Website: walmart
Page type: cart
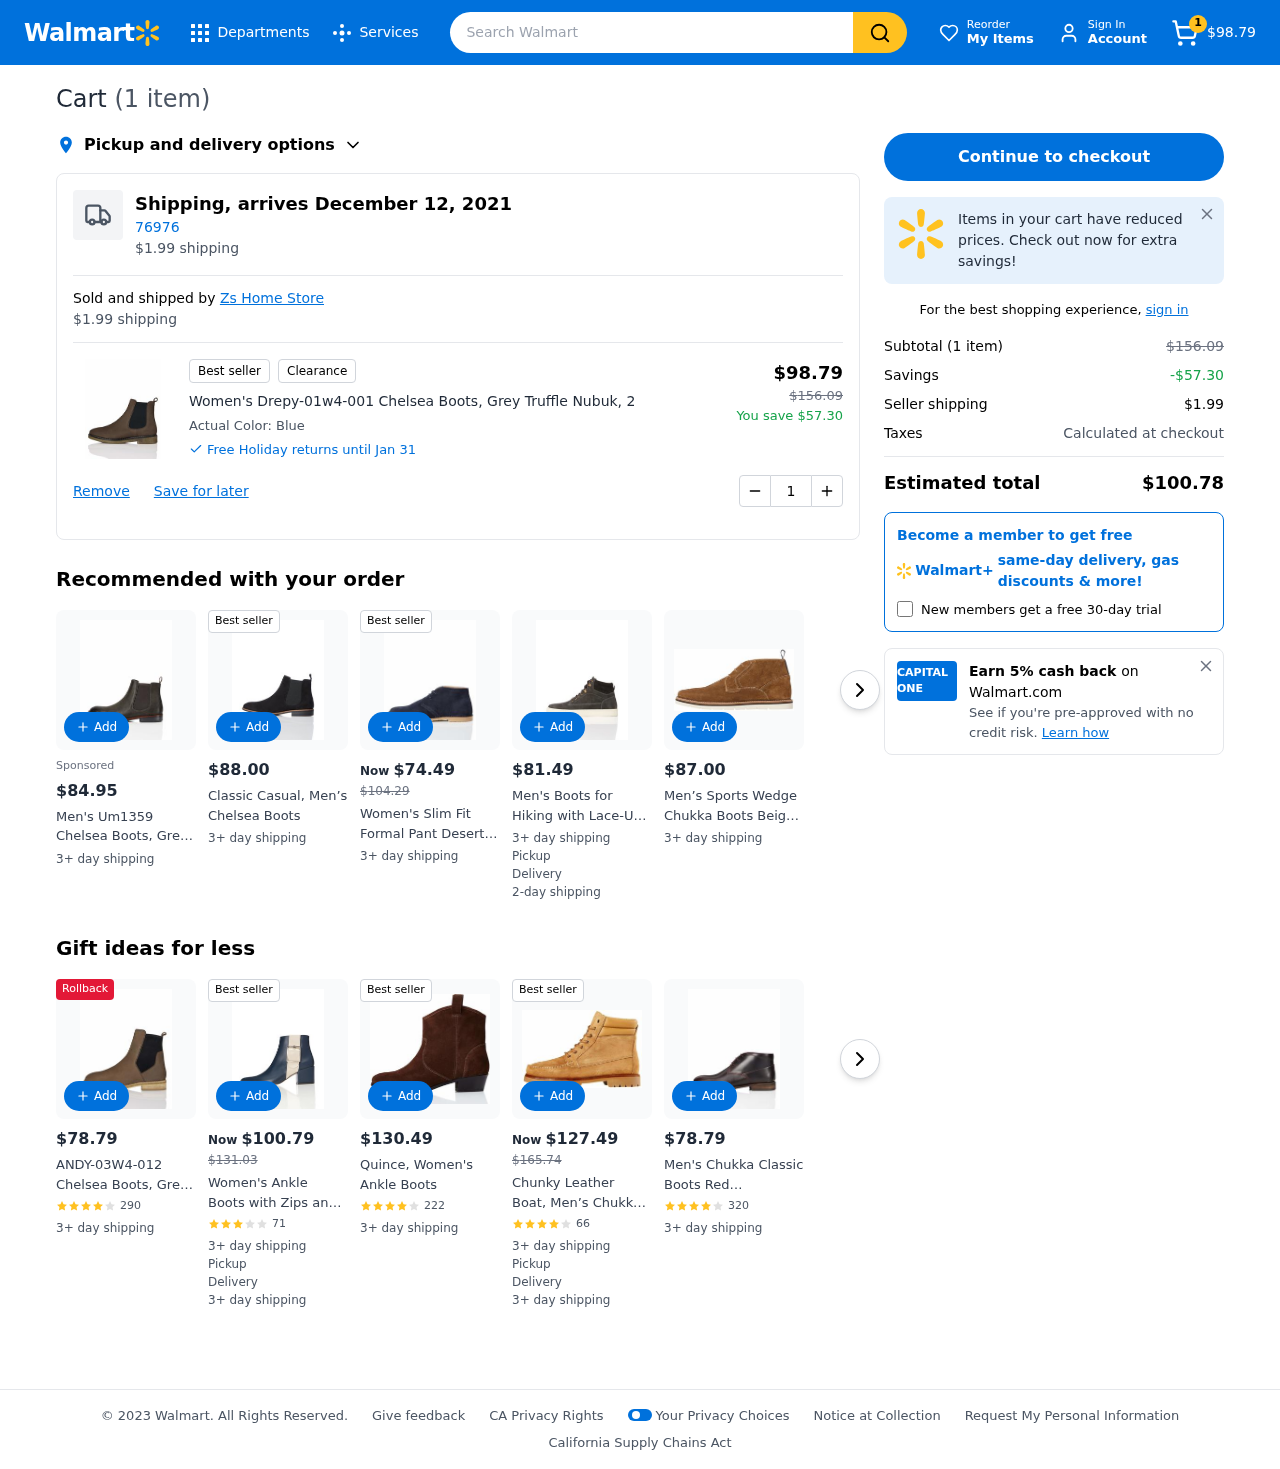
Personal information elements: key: PII_POSTCODE
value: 76976
Product elements: key: PRODUCT1_NAME
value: Women's Drepy-01w4-001 Chelsea Boots, Grey Truffle Nubuk, 2
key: PRODUCT1_PRICE
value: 98.79
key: PRODUCT1_QUANTITY
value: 1
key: PRODUCT1_ORIGINAL_PRICE
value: $156.09
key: PRODUCT1_SAVINGS
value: $57.30
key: PRODUCT1_SAVINGS
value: -$57.30
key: PRODUCT2_PRICE
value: $84.95
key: PRODUCT2_NAME
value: Men's Um1359 Chelsea Boots, Grey, US:7
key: PRODUCT3_PRICE
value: $88.00
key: PRODUCT3_NAME
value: Classic Casual, Men’s Chelsea Boots
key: PRODUCT4_PRICE
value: $74.49
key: PRODUCT4_ORIGINAL_PRICE
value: $104.29
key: PRODUCT4_NAME
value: Women's Slim Fit Formal Pant Desert Boots
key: PRODUCT5_PRICE
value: $81.49
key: PRODUCT5_NAME
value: Men's Boots for Hiking with Lace-Up Eyelets
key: PRODUCT6_PRICE
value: $87.00
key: PRODUCT6_NAME
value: Men’s Sports Wedge Chukka Boots Beige (Stone) 10 UK (44 EU)
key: PRODUCT7_PRICE
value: $78.79
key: PRODUCT7_NAME
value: ANDY-03W4-012 Chelsea Boots, Grey (Truffle Nubuk), 4 UK
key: PRODUCT7_NUM_RATINGS
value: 290
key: PRODUCT8_PRICE
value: $100.79
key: PRODUCT8_ORIGINAL_PRICE
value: $131.03
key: PRODUCT8_NAME
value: Women's Ankle Boots with Zips and Colour Block Straps, Blue (Blue), 8 UK
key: PRODUCT8_NUM_RATINGS
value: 71
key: PRODUCT9_PRICE
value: $130.49
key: PRODUCT9_NAME
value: Quince, Women's Ankle Boots
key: PRODUCT9_NUM_RATINGS
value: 222
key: PRODUCT10_PRICE
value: $127.49
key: PRODUCT10_ORIGINAL_PRICE
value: $165.74
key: PRODUCT10_NAME
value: Chunky Leather Boat, Men’s Chukka Boots
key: PRODUCT10_NUM_RATINGS
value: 66
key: PRODUCT11_PRICE
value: $78.79
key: PRODUCT11_NAME
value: Men's Chukka Classic Boots Red (Burgundy) 44 EU
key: PRODUCT11_NUM_RATINGS
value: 320
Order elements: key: ORDER_NUM_ITEMS
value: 1
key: ORDER_NUM_ITEMS
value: (1 item)
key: ORDER_SUBTOTAL
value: $98.79
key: ORDER_DELIVERY_DATE
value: Shipping, arrives December 12, 2021
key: ORDER_SHIPPING_COST
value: $1.99
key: ORDER_TOTAL
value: $100.78
Search elements: key: HEADER_SEARCH
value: Search Walmart